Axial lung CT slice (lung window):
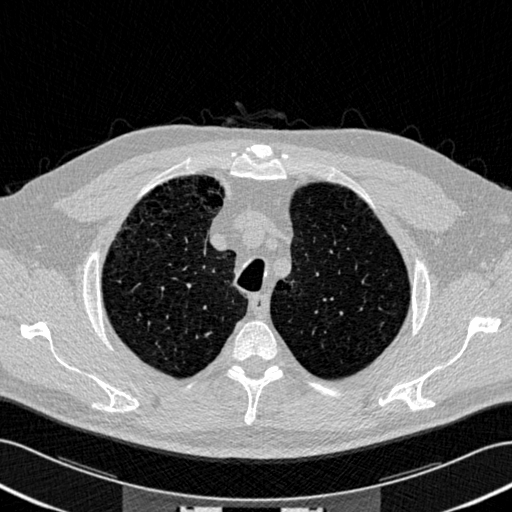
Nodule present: no